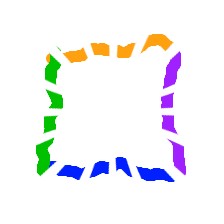
Shape: square